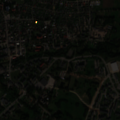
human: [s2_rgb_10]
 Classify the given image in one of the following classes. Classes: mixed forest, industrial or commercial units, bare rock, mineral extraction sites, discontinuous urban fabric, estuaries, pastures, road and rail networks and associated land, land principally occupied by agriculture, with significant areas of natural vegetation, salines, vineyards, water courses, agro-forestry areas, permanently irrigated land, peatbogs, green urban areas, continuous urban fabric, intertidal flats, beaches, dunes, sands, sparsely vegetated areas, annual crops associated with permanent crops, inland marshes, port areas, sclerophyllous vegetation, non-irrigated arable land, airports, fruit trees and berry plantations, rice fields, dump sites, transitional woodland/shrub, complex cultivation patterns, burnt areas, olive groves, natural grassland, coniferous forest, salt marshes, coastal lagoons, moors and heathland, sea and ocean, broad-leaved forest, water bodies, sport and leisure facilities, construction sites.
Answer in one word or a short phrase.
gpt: discontinuous urban fabric, industrial or commercial units, green urban areas, complex cultivation patterns